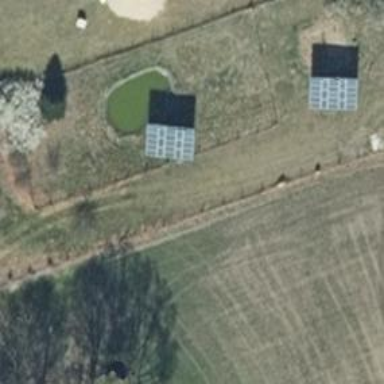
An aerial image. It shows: Solar power generator using photovoltaic panels.